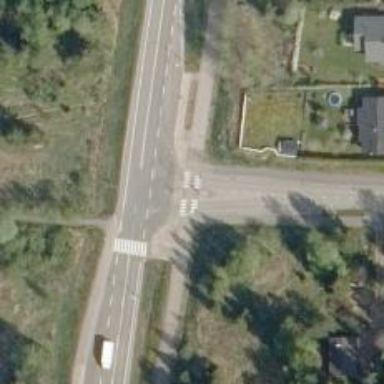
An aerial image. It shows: Asphalt cycleway with marked crossing.